Question: I have a DBF file read into a datatable and display with a datagrid in WPF. This DBF file is special which has a column name "A.B". After binding this column, the binding expressing might trade "A" as a property of the datarowview, wile "B" is "A"'s property. Is there a way to workaround this issue?
Here is the code to recreate this issue. Just have a DataGrid names "dg" in the XAML. When press F5, it should display "Godspeed" in the first row, but nothing appears.
'''
DataTable dt = new DataTable();
dt.Columns.Add("ID", typeof(int));
dt.Columns.Add("A.B");
DataRow row = dt.NewRow();
row[0] = 1;
row[1] = "Godspeed";
dt.Rows.Add(row);
DataGridTextColumn colA = new DataGridTextColumn();
colA = new DataGridTextColumn();
colA.Binding = new Binding("A.B");
colA.Header = "A.B";
dg.Columns.Add(colA);
var dv = new DataView(
dt,
"",
"ID ASC",
DataViewRowState.CurrentRows);
dg.ItemsSource = dv;
'''
Here is a screenshot of the effect of my code:

And here is the expression exception watched by snoop. So I'm sure the issue is caused by the dot of "A.B" in the binding path.
> System.Windows.Data Error: 40 : BindingExpression path error: 'A'
property not found on 'object' ''DataRowView' (HashCode=60213203)'.
BindingExpression:Path=A.B; DataItem='DataRowView'
(HashCode=60213203); target element is 'TextBlock' (Name=''); target
property is 'Text' (type 'String') Thanks,
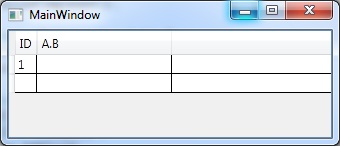
Answer: Use square bracket.
'''
DataTable dt = new DataTable();
dt.Columns.Add("ID", typeof(int));
dt.Columns.Add("A.B");
DataRow row = dt.NewRow();
row[0] = 1;
row[1] = "Godspeed";
dt.Rows.Add(row);
dg.AutoGenerateColumns = false;
DataGridTextColumn colA = new DataGridTextColumn();
DataGridTextColumn colB = new DataGridTextColumn();
colA = new DataGridTextColumn();
colB = new DataGridTextColumn();
colA.Binding = new Binding("ID");
colB.Binding = new Binding("A.B");
colA.Header = "ID";
colB.Header = "A.B";
dg.Columns.Add(colA);
dg.Columns.Add(colB);
var dv = new DataView(
dt,
"",
"ID ASC",
DataViewRowState.CurrentRows);
dg.ItemsSource = dv;
'''
But sorting throws exception